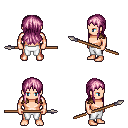
a pixel art fantasy rpg character, male body template, human, light skin, leather shoulder armor, white pants, pink unkempt hairstyle, spear, four views (front, back, left, right), 2x2 character sprite sheet, small pixel art, hard edges, no anti-aliasing